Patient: sex M, age 71
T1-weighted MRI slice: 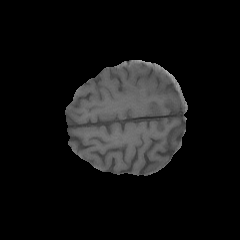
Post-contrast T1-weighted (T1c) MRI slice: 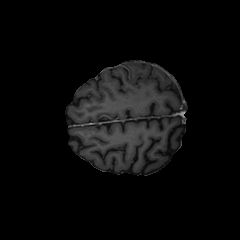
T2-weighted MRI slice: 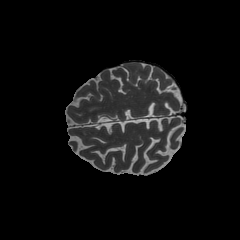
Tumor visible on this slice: no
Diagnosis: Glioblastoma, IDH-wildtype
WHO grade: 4